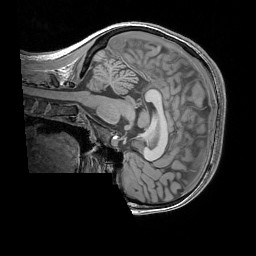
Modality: T1w
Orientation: sagittal
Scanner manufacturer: siemens
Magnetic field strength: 3 T
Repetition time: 1.83 s
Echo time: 0.00303 s